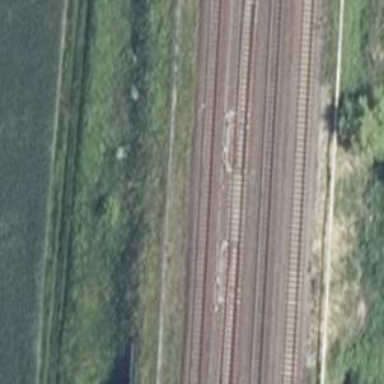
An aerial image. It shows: Railway switch with turnout to the right.